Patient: sex F, age 46
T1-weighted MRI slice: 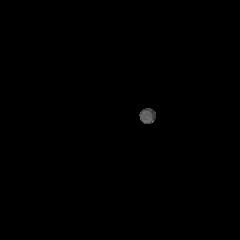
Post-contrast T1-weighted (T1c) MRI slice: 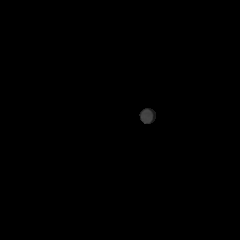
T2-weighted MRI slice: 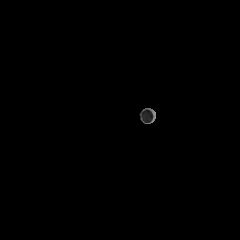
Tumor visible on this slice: no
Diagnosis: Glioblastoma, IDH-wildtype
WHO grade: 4